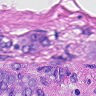
Metastatic tissue present: yes